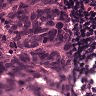
Metastatic tissue present: yes